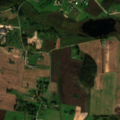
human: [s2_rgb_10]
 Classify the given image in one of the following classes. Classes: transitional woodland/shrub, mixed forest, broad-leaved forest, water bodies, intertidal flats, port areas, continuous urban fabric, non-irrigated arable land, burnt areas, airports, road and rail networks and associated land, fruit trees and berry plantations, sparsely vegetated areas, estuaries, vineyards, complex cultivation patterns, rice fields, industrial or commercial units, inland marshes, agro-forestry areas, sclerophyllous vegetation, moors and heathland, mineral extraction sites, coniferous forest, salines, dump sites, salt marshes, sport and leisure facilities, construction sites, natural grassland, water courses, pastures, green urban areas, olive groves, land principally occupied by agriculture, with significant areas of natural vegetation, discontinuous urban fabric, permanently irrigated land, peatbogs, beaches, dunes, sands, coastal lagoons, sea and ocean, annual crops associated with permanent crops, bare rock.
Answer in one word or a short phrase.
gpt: non-irrigated arable land, complex cultivation patterns, land principally occupied by agriculture, with significant areas of natural vegetation, mixed forest, inland marshes